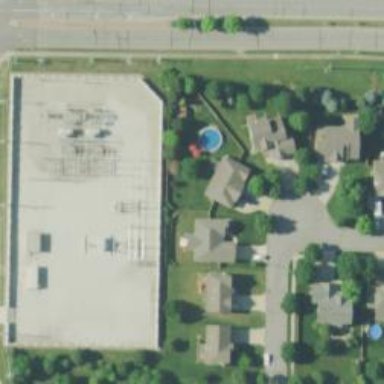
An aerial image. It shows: Distribution level power substation.